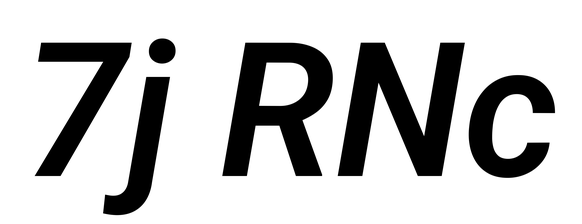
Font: Roboto-Italic_SemiBold_Italic